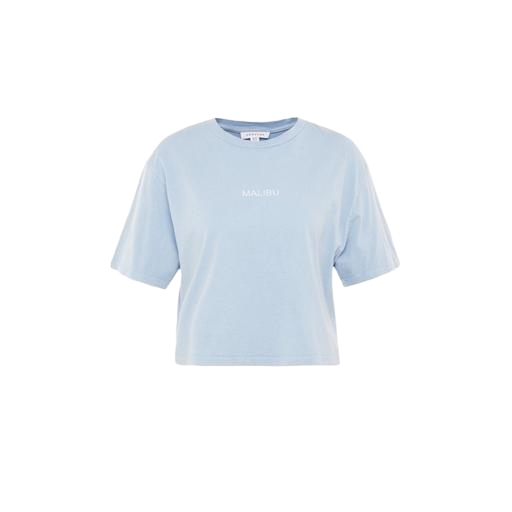
blue crop tee, blue malibu graphic tee, t-shirt classique light blue, white background